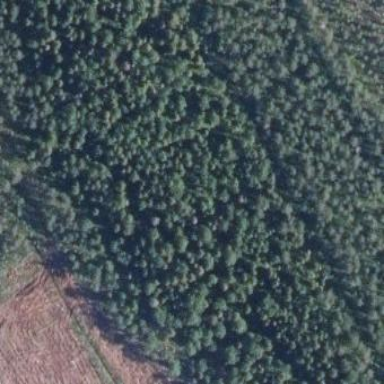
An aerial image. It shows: Needle-leaved woodland.